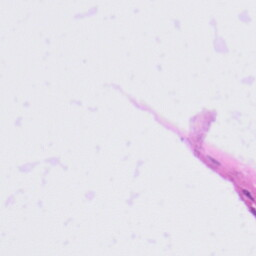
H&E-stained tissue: Tonsil